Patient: sex M, age 43
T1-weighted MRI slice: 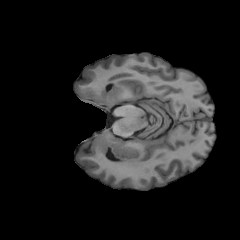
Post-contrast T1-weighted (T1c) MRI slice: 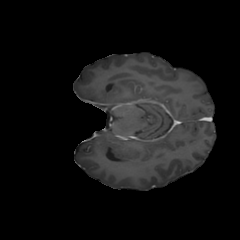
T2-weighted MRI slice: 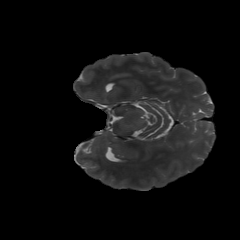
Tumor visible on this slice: yes
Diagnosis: Glioblastoma, IDH-wildtype
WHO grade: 4